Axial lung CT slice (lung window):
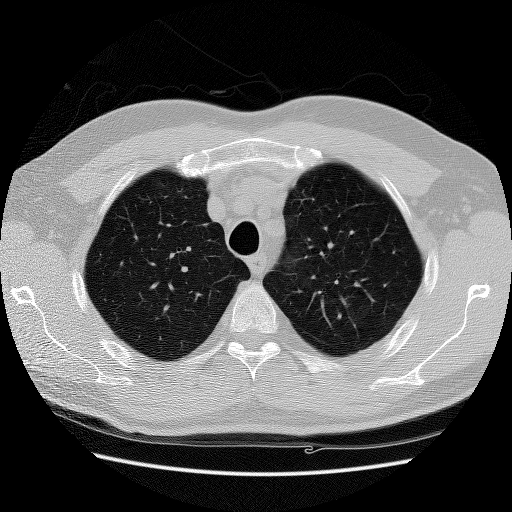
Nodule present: no